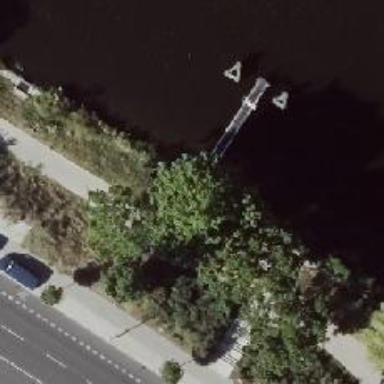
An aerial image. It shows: Metal footway pier.